Question: I have a JavaFX table with pagination control on which I applied padding.
'''
pagination.setPadding(new Insets(5, 5, 0, 5));
'''

I added padding, but in this case the pagination control and table are very close to each other. How I can add some space between them?
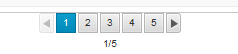
Answer: I just tried and it's odd that this doesn't work. A quick solution / workaround is to put both the TableView and the Pagination into a VBox and add spacing.
Like this:
'''
public class Main extends Application {
@Override
public void start(Stage primaryStage) {
try {
TableView tv = new TableView();
Pagination pg = new Pagination();
VBox root = new VBox();
root.setSpacing(10);
root.getChildren().addAll( tv, pg);
Scene scene = new Scene(root,400,400);
primaryStage.setScene(scene);
primaryStage.show();
} catch(Exception e) {
e.printStackTrace();
}
}
public static void main(String[] args) {
launch(args);
}
}
'''